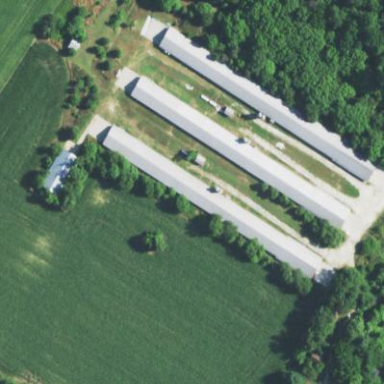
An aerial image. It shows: Farm auxiliary building.